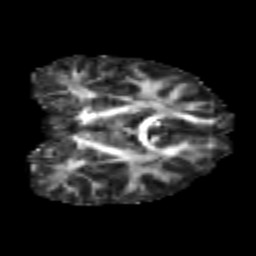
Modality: FA
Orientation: coronal
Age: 7
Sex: male
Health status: healthy